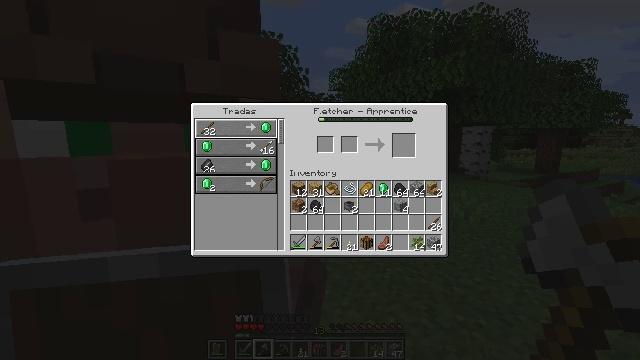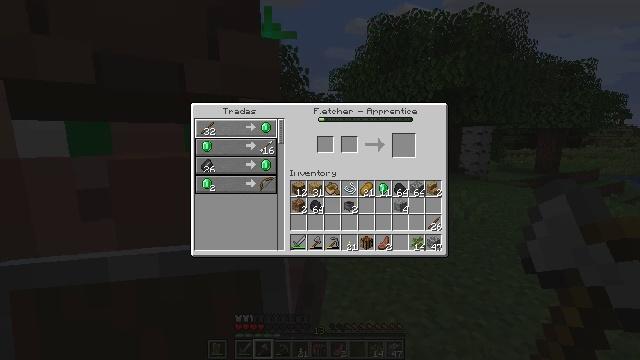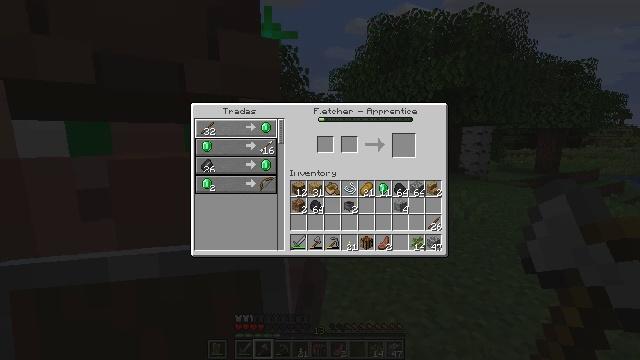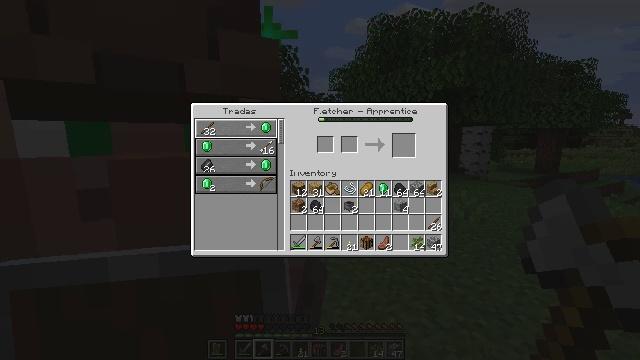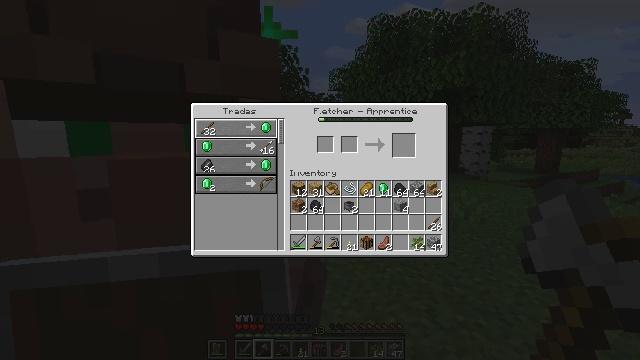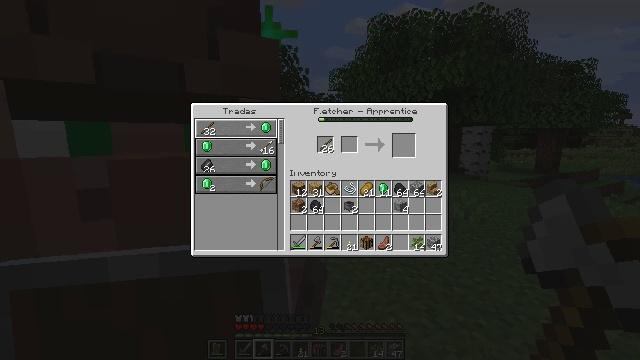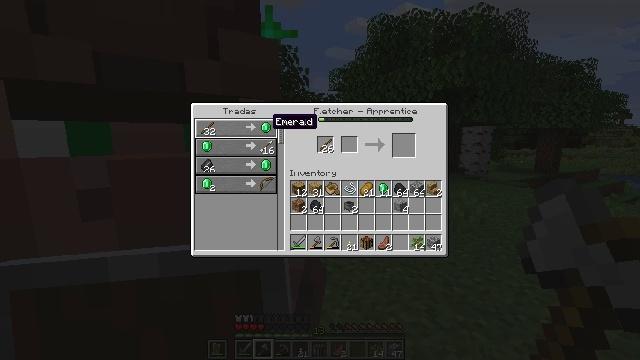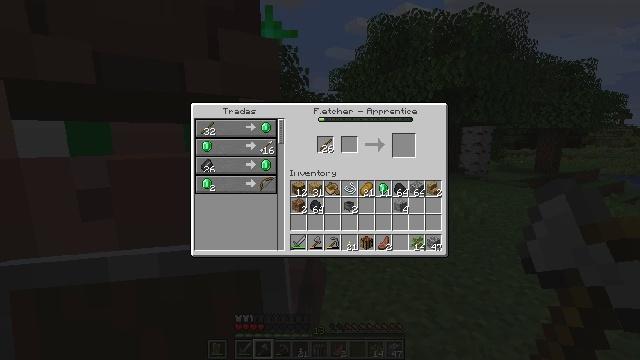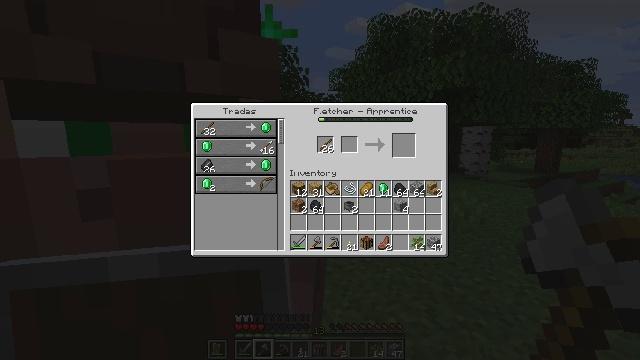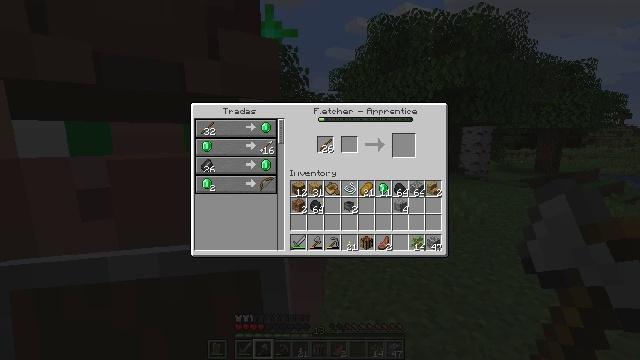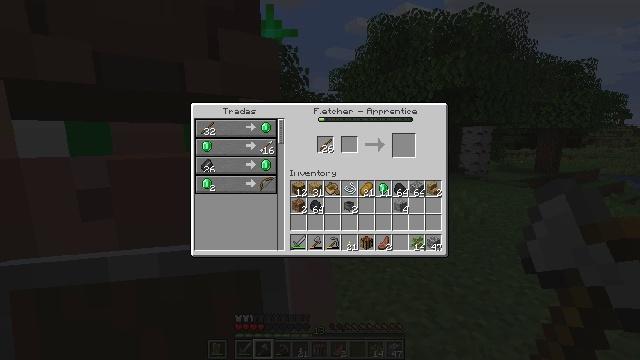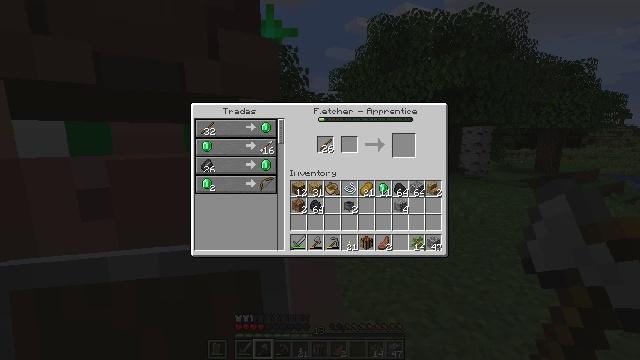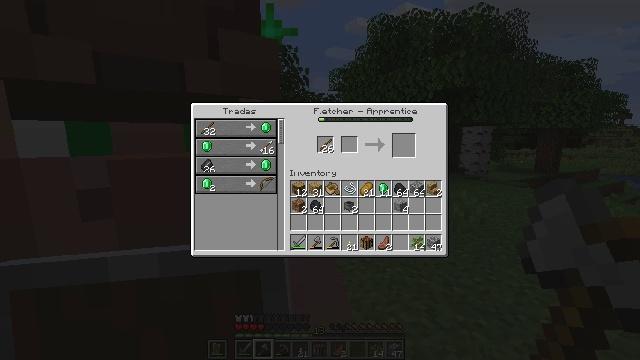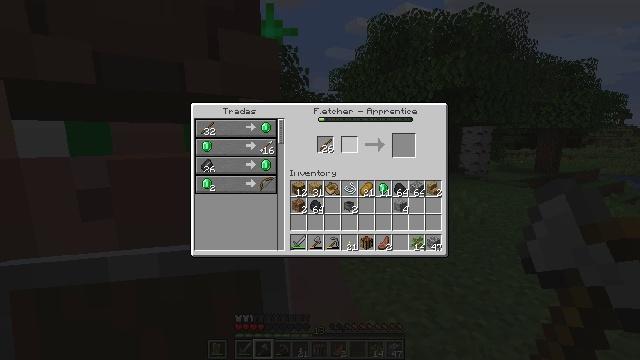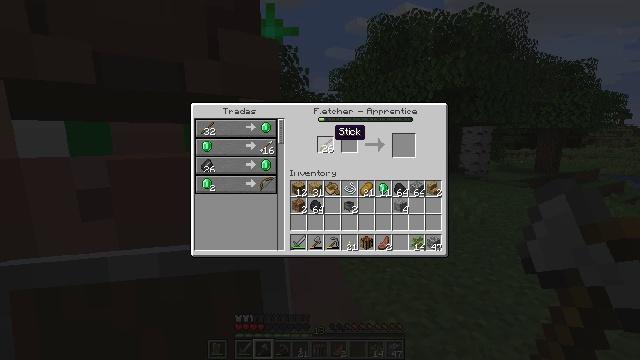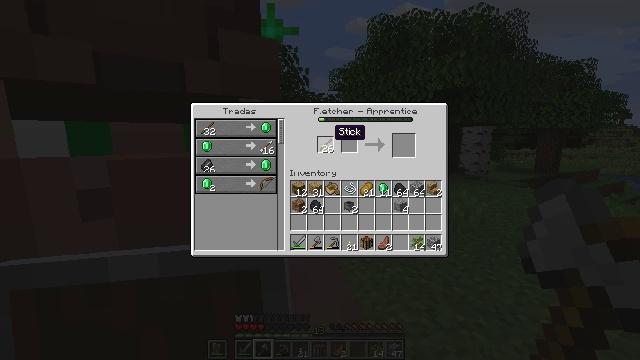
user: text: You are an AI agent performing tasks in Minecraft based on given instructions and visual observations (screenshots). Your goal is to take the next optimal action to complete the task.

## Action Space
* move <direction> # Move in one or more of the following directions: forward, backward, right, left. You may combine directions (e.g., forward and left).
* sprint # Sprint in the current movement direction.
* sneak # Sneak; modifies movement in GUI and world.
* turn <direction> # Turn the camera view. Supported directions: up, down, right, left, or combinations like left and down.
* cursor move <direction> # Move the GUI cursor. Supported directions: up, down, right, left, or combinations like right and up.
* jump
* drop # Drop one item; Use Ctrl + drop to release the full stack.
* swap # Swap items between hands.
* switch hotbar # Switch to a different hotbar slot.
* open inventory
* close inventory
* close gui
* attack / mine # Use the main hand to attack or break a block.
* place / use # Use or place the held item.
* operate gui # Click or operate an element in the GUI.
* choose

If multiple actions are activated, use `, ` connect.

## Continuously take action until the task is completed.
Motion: motion action
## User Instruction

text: Craft a bow.
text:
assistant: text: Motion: no_op
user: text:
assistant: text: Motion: no_op
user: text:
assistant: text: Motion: sneak
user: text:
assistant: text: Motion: sneak
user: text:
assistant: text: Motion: sneak, attack / mine
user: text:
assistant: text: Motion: sneak, turn right
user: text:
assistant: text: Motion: sneak, turn right
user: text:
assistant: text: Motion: sneak, turn right
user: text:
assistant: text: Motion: no_op
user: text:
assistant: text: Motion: no_op
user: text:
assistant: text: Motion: no_op
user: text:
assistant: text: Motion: no_op
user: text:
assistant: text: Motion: turn left
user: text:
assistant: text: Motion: turn left
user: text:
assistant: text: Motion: no_op
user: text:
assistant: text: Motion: no_op
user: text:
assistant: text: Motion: attack / mine
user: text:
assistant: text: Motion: attack / mine
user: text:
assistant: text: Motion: turn down
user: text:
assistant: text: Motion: turn right and down
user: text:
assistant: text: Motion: turn right and down
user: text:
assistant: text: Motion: no_op
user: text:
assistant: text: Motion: turn left
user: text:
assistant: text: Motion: no_op
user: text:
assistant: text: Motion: no_op
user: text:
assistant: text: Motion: no_op
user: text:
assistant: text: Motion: no_op
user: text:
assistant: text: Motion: attack / mine
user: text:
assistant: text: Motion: attack / mine
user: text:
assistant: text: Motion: turn left